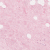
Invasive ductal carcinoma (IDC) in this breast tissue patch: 0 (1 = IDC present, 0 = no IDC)